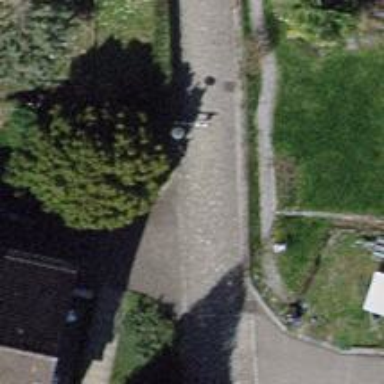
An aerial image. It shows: Swing gate.